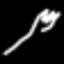
Label: fork